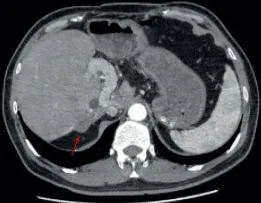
(A) October 22, 2019: magnetic resonance cholangiopancreatography showed the density of the soft tissue under the capsule of the right lobe of the liver. The possibility of metastasis was considered.
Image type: radiology (ct)